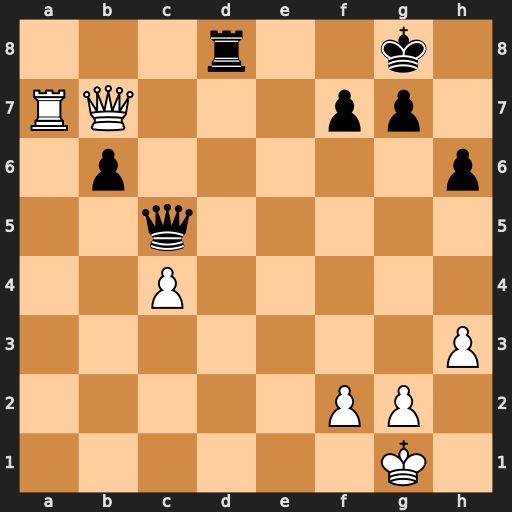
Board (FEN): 3r2k1/RQ3pp1/1p5p/2q5/2P5/7P/5PP1/6K1
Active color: w
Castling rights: -
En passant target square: -
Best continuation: Qxf7+ Kh8 Qxg7#